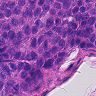
Metastatic tissue present: yes